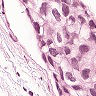
Metastatic tissue present: yes